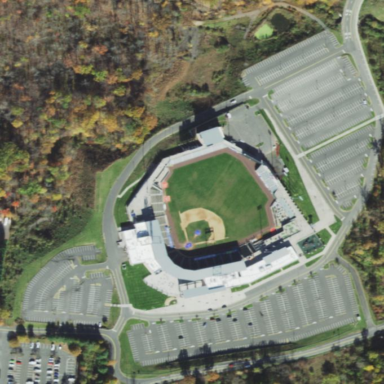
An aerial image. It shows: Stadium used for baseball.